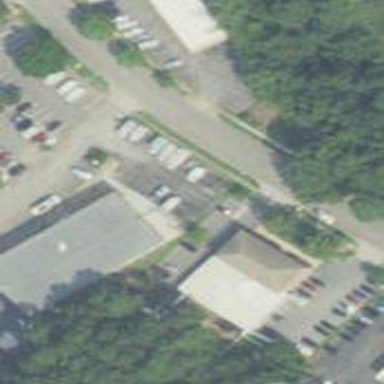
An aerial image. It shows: Commercial building.